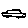
Label: car